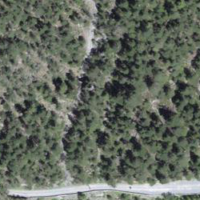
EUNIS habitat code: 45
Species observed at this site:
Populus tremula